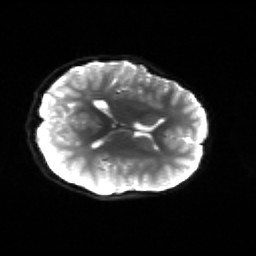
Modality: sbref
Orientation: axial
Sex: female
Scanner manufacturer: siemens
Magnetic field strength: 3 T
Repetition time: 5 s
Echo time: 0.071 s